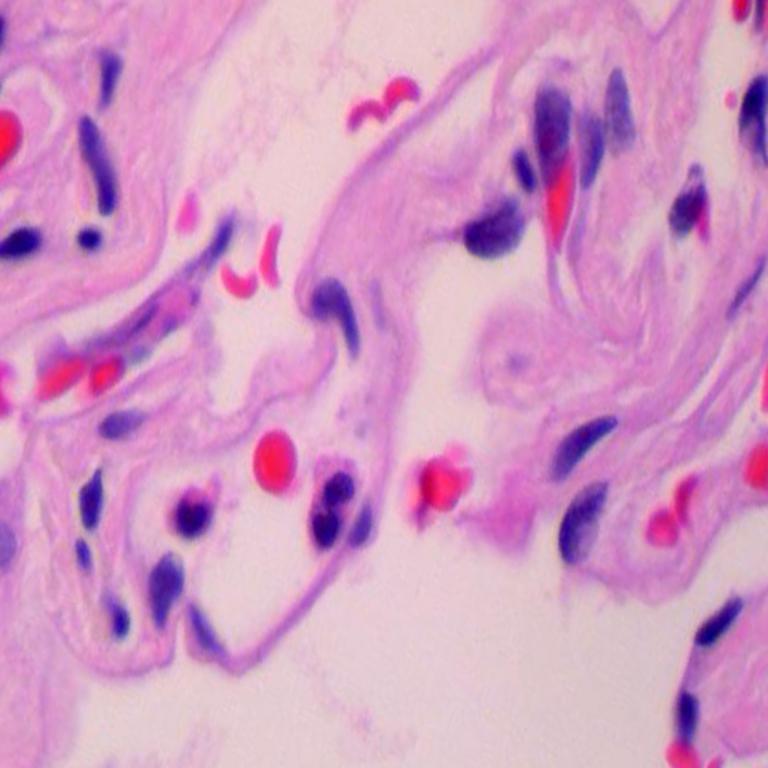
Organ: lung
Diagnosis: benign